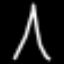
Label: The Eiffel Tower